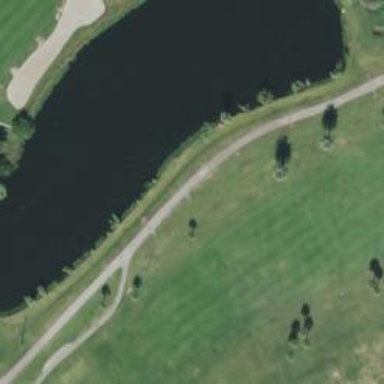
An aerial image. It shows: Path for both road and golf.